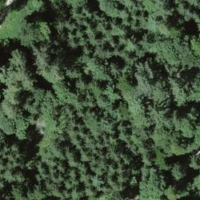
EUNIS habitat code: 43
Species observed at this site:
Platanthera bifolia
Cephalanthera rubra